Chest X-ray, PA view. Patient: 41 years old, sex F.
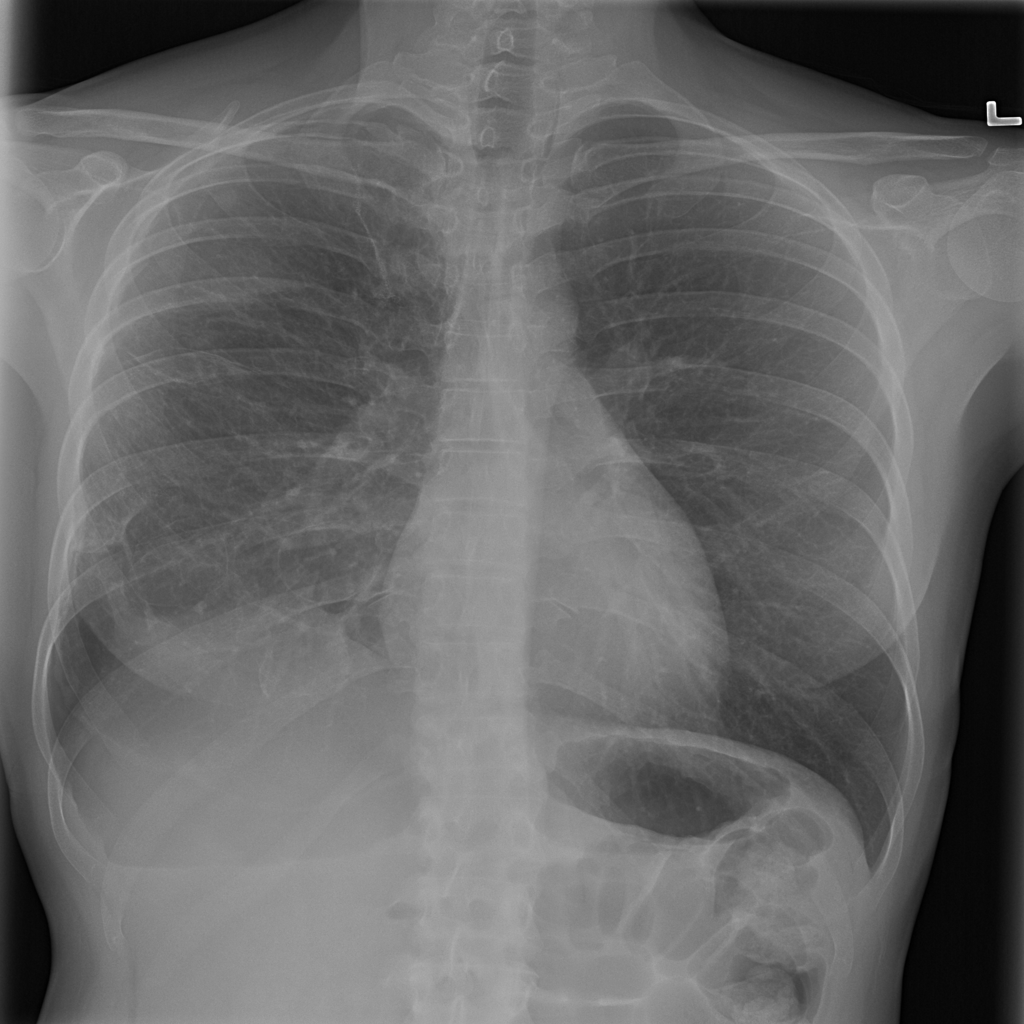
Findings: Nodule, Pneumothorax